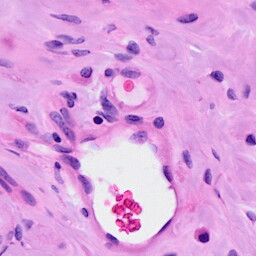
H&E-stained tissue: Ovarian